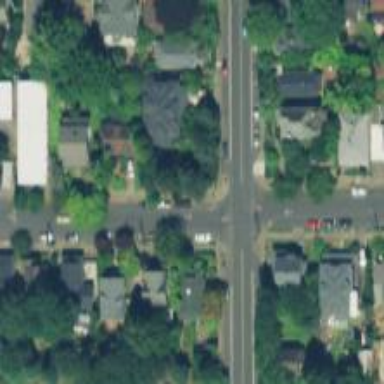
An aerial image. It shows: Tertiary road with separate sidewalk.